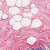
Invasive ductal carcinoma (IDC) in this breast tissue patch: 0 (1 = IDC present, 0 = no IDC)